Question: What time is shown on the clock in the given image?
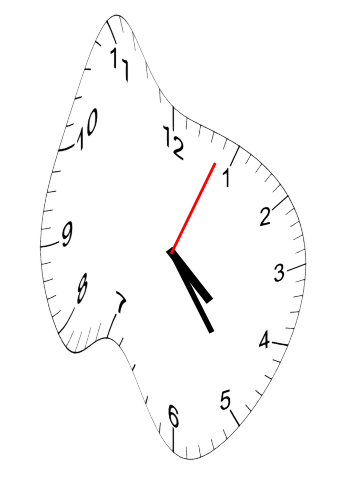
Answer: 04:24:04